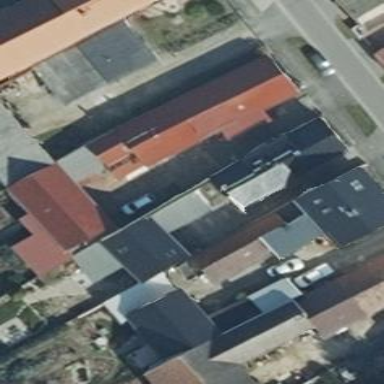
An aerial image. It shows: Simple and straightforward house.